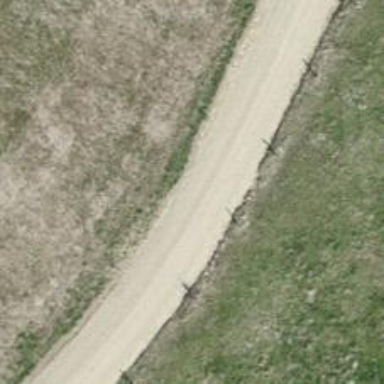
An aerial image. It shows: Track with grade 2 tracktype.